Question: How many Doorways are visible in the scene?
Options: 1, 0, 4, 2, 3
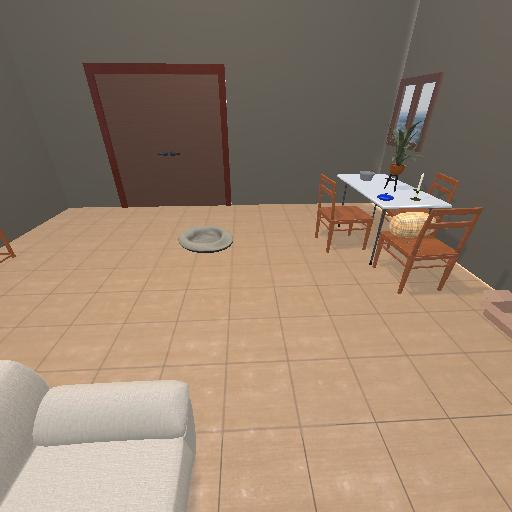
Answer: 1